Chest X-ray:
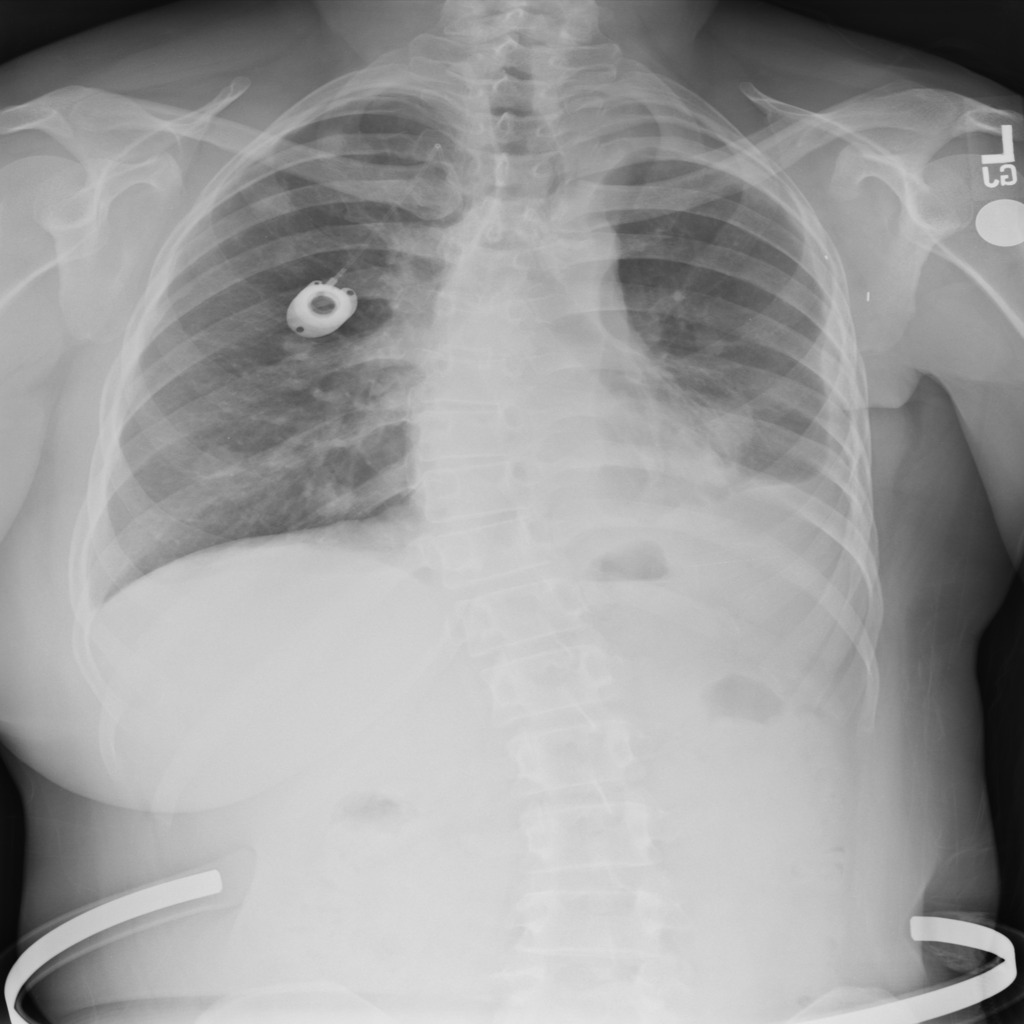
Findings: Diffuse Nodule, Consolidation, Effusion
No abnormal finding: no